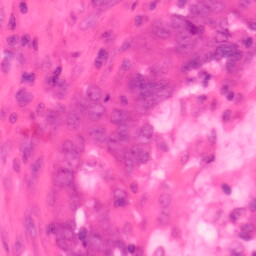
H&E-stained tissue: Colon